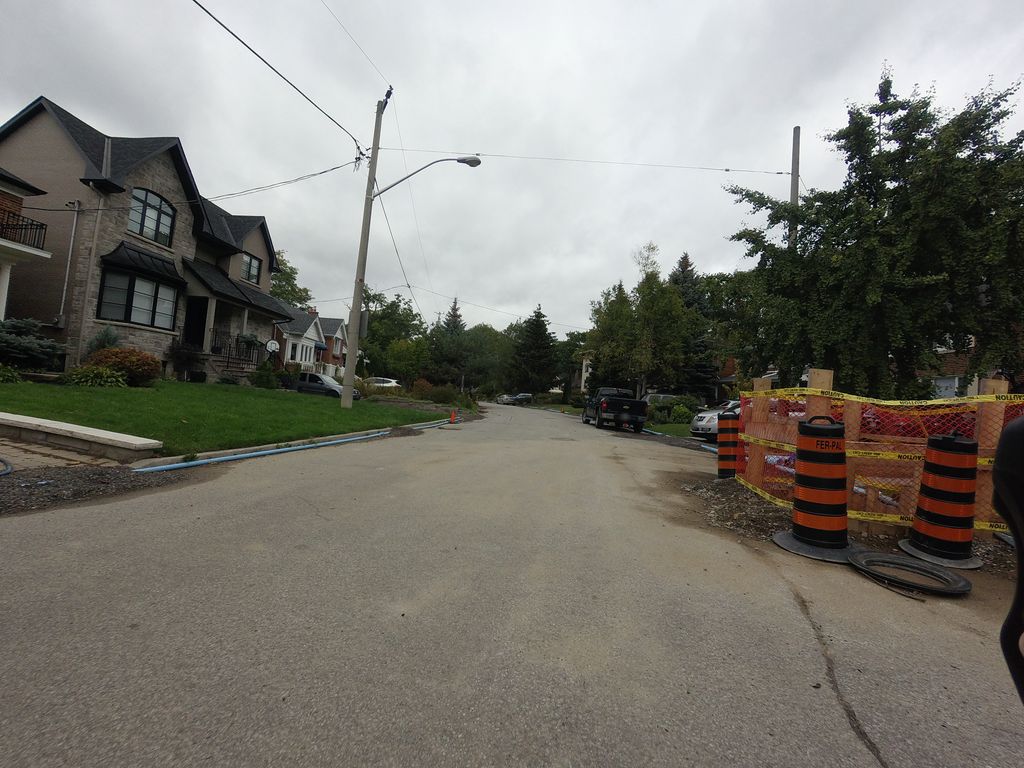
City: toronto